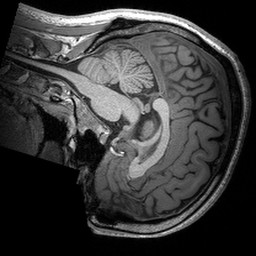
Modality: T1w
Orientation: sagittal
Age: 28
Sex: male
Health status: healthy
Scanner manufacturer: siemens
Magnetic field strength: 3 T
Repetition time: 2.53 s
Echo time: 0.00288 s